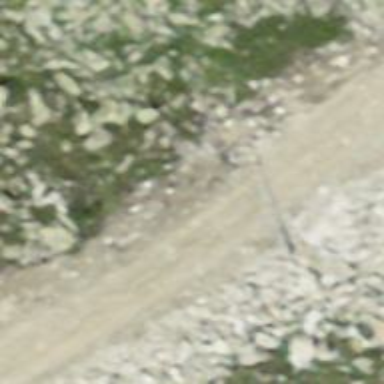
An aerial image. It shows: Intermediate downhill track with grade 4 surface.